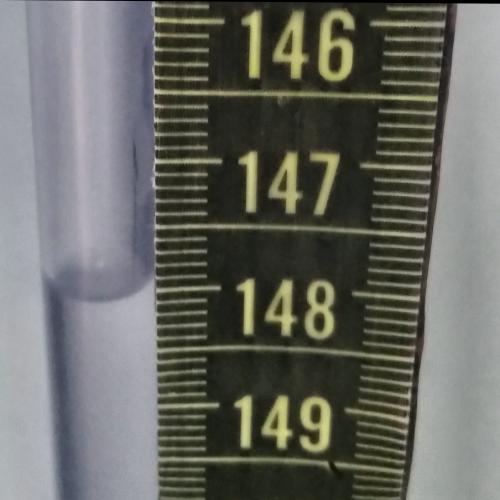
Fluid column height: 148.0 cm